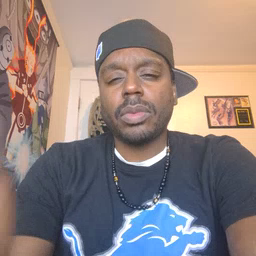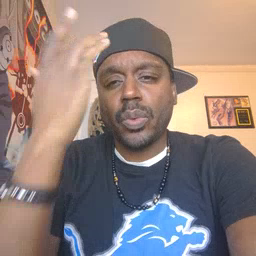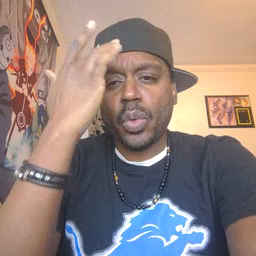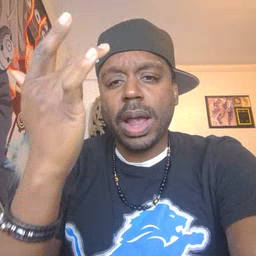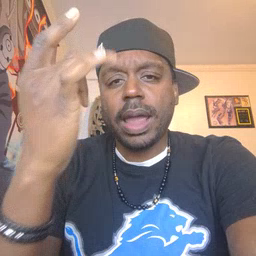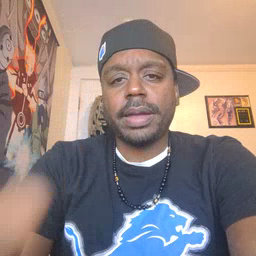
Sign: why